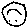
Label: smiley face